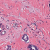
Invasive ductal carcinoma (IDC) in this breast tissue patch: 1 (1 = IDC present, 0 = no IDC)